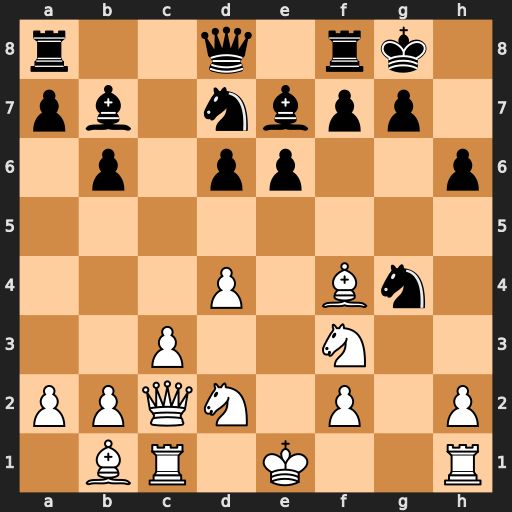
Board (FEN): r2q1rk1/pb1nbpp1/1p1pp2p/8/3P1Bn1/2P2N2/PPQN1P1P/1BR1K2R
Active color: w
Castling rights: K
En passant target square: -
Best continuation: Qh7#